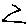
Label: zigzag